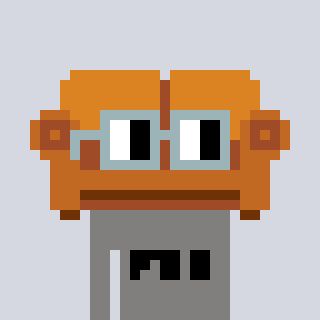
a pixel art character with square dark gray glasses, a couch-shaped head and a bluegrey-colored body on a cool background